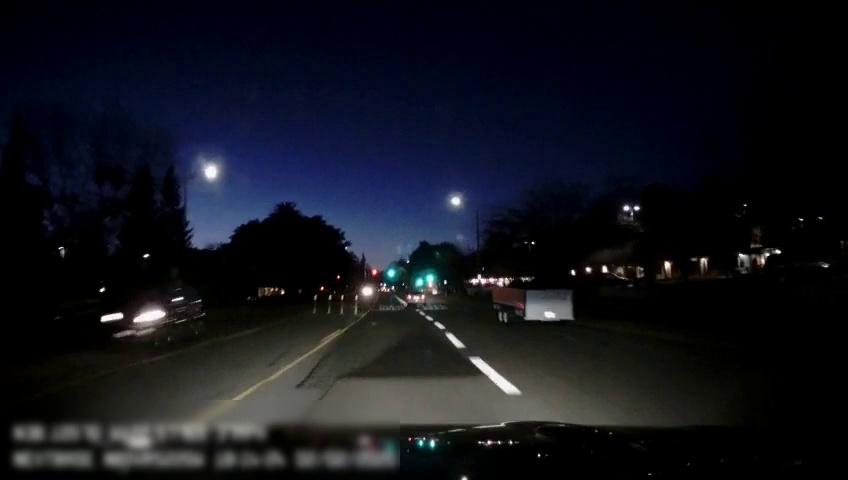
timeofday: Night
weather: Other
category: Drivable Space
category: Vehicles | Car
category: Vehicles | Other LV
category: Vehicles | SUV
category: Vehicles | SUV
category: Vehicles | Car
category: Lanes | Current Lane
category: Lanes | Opposite Lane
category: Lanes | Alternate Lane
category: Lanes | Current Lane